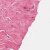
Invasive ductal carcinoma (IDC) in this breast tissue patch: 0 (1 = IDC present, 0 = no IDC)